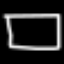
Label: square